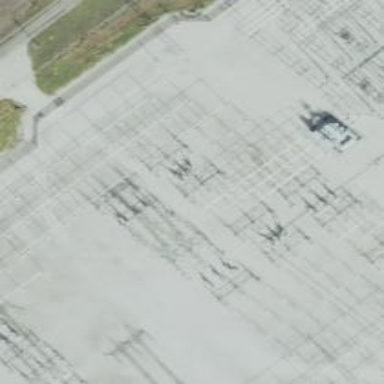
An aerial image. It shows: Switch used for power control.